Field crop: tomato
Growth stage: 1
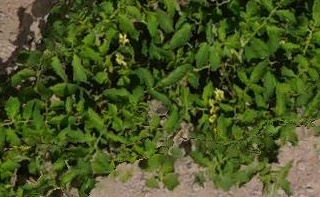
Species: tomato